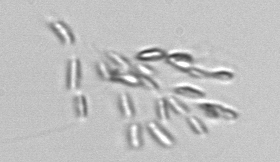
Label: Dinobryon